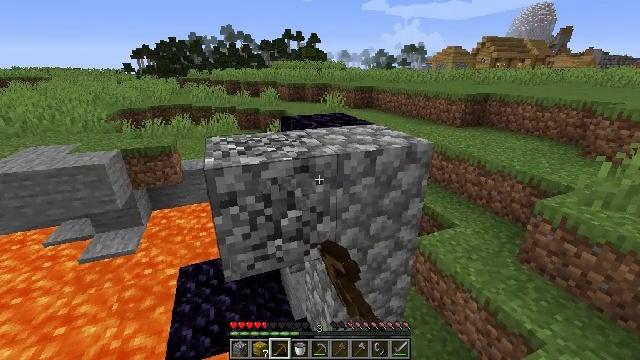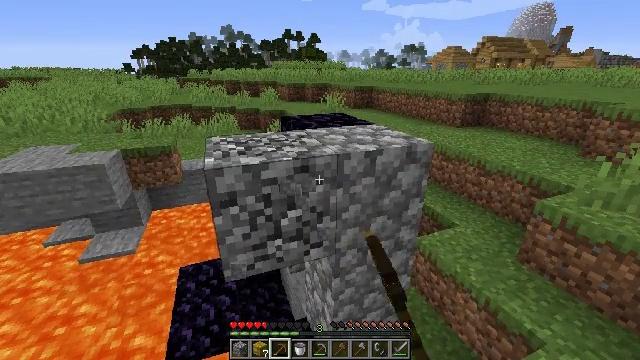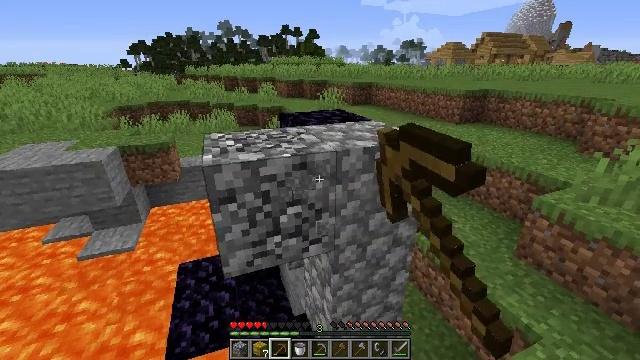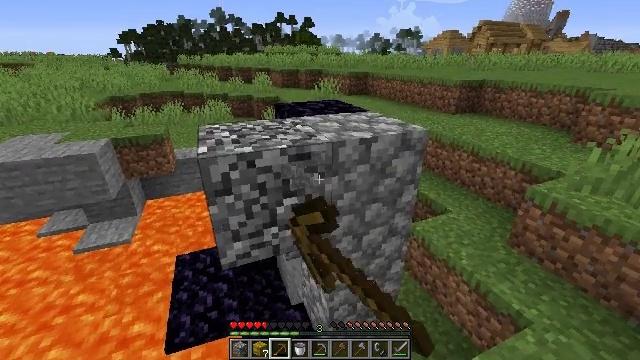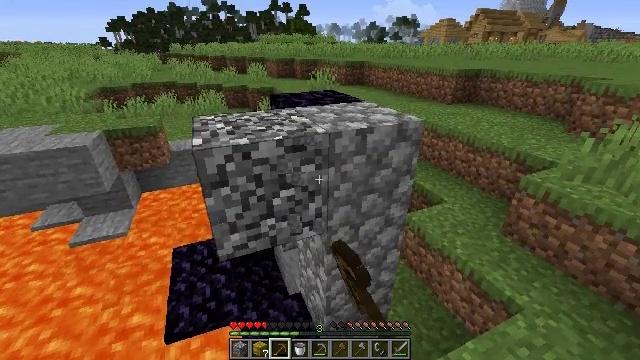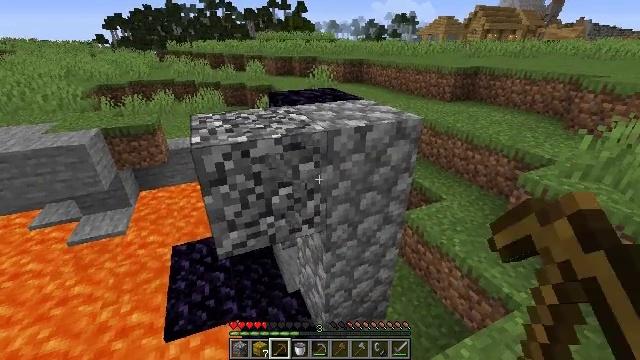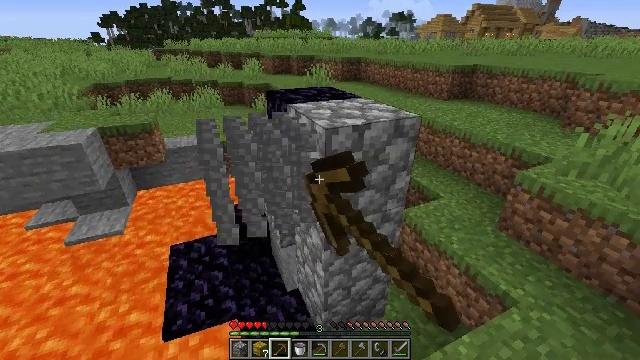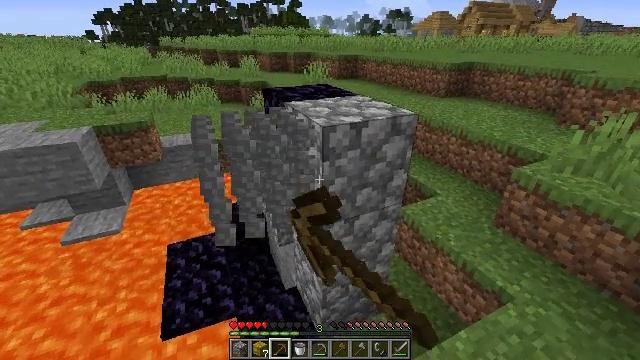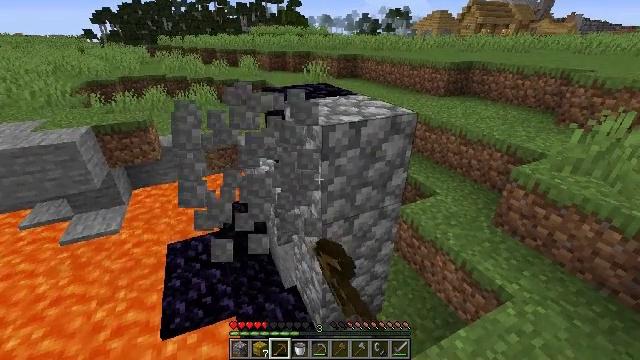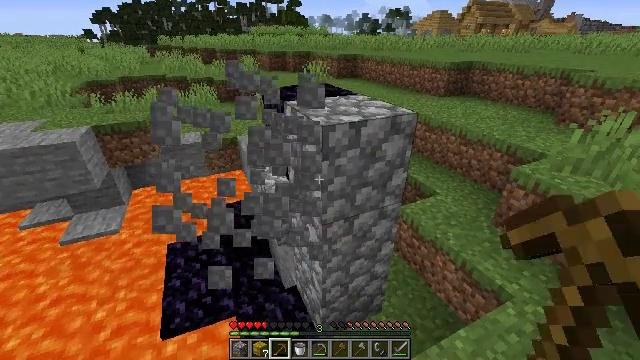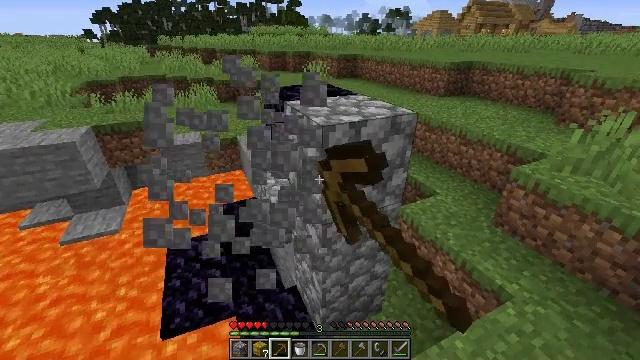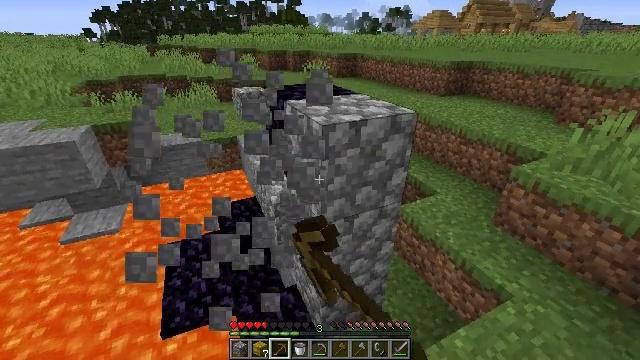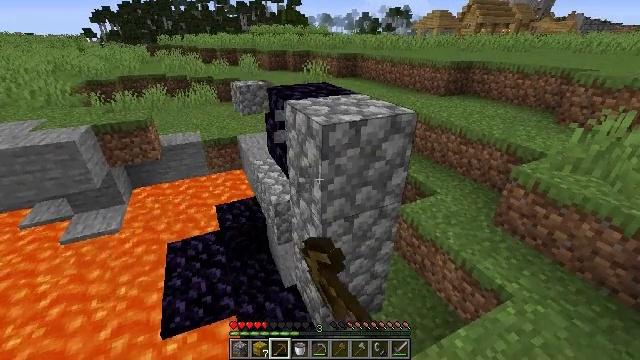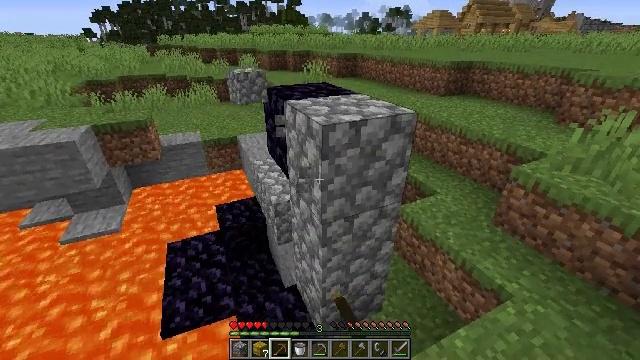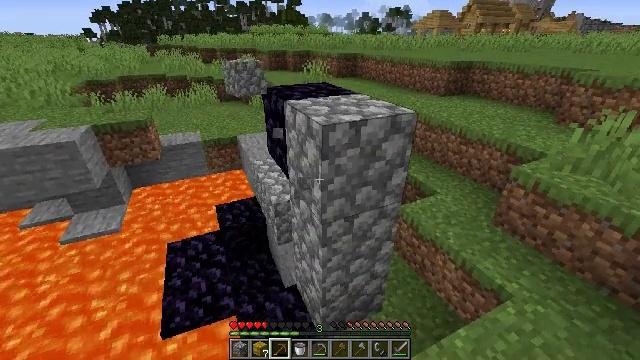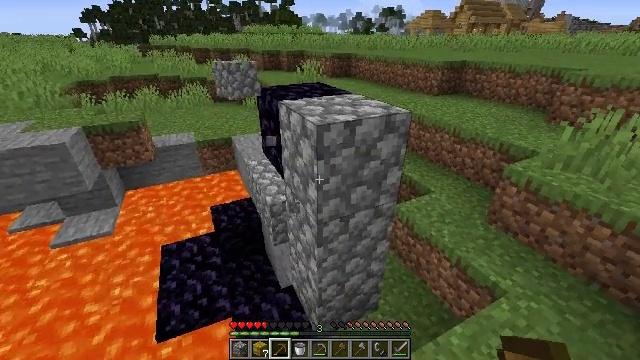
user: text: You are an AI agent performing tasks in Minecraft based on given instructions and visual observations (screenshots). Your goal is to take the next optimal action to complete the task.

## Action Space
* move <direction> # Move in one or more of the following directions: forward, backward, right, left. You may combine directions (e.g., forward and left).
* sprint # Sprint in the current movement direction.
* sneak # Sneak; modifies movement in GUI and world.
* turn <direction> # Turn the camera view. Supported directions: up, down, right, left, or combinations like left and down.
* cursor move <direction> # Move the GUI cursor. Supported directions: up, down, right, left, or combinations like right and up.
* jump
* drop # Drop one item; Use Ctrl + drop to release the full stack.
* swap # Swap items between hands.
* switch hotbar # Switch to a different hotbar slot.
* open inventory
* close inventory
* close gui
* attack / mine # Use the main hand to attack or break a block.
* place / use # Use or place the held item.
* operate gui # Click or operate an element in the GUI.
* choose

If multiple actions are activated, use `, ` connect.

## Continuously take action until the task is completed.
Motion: motion action
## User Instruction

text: Break the cobblestone to create a path.
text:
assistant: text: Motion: attack / mine
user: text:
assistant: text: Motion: attack / mine
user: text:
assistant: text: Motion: turn down, attack / mine
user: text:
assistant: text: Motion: turn down, attack / mine
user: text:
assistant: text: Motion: attack / mine
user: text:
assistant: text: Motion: attack / mine
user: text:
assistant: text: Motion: attack / mine
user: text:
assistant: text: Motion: attack / mine
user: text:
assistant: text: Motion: attack / mine
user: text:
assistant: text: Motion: attack / mine
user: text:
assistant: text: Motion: attack / mine
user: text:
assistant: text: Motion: no_op
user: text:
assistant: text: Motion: no_op
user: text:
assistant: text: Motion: no_op
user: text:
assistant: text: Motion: turn right
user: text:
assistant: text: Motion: move forward, turn right
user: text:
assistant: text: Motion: move forward
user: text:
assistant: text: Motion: move forward
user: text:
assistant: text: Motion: move forward, turn down
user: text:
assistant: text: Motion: move forward, turn left and down
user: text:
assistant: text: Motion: move forward, turn left and down
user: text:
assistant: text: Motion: turn left
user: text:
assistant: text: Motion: no_op
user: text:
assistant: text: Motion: turn right and up
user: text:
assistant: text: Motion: turn right and up
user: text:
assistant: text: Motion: turn right and up
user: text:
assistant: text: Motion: turn right and up, attack / mine
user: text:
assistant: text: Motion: turn up, attack / mine
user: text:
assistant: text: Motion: turn up, attack / mine
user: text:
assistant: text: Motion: turn left, attack / mine